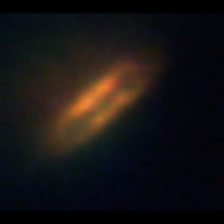
Taxon: Pennate
Group: Diatoms